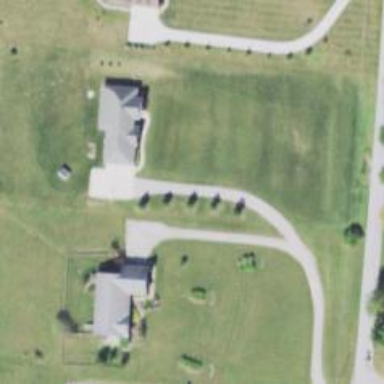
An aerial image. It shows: Driveway.